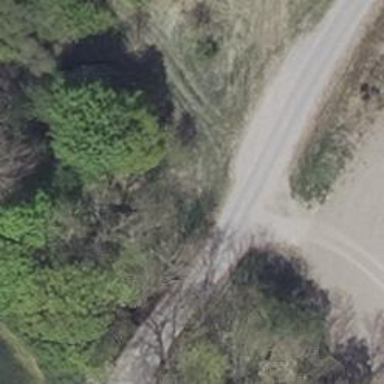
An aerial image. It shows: Culvert tunnel.